Question: I'm trying to add tooltip my view php page here the code
'''
<div class="container" id="content-slider">
<div class="row">
<div id="info">
<h3><?php echo $FirstName.' '.$LastName; ?></h3>
<ul style=" width: 194px;white-space: nowrap;overflow: hidden;text-overflow: ellipsis;">
<li><img src="<?php echo base_url();?>assets_profile/img/gender.png"><p><?php if($Gender == 1){echo 'Male';}elseif($Gender == 0){ echo 'Female';}?>, </p></li>
<li id="dd" href="javascript:void(0)" ><img src="<?php echo base_url();?>assets_profile/img/location.png"><p><?php echo $Location;?></p></li>
</ul>
</div>
</div>
</div>
<script>
$("#info").foreach(function(){
$(this).find("dd").tooltip({ position: 'right', content: '<span style="color:#fff"><?php echo $Location;?></span>', onShow: function(){
$(this).tooltip('tip').css({
backgroundColor: '#666',
borderColor: '#666'
});
}
});
});
</script>
'''
I need to add tooltip here and this how my view php page look like

I can't find the error in here can please need quick help here than you
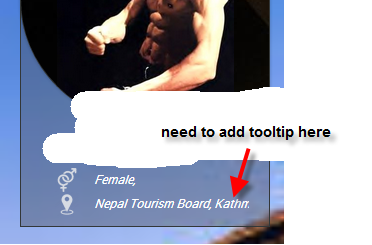
Answer: Your problem is in your Javascript/jquery
You're trying to find element dd and not the id of your element li.
to find ids on jquery you should add an '#' symbol before the name of your id, it would be something like
'''
$("#info").foreach(function(){
$(this).find("#dd").tooltip({
//... your code here
});
});
'''
And that will find your li with id=dd